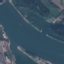
Land use / land cover: River